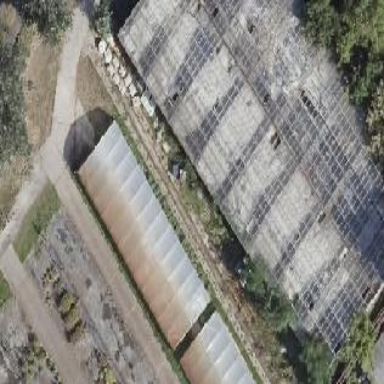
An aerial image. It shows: Greenhouse.